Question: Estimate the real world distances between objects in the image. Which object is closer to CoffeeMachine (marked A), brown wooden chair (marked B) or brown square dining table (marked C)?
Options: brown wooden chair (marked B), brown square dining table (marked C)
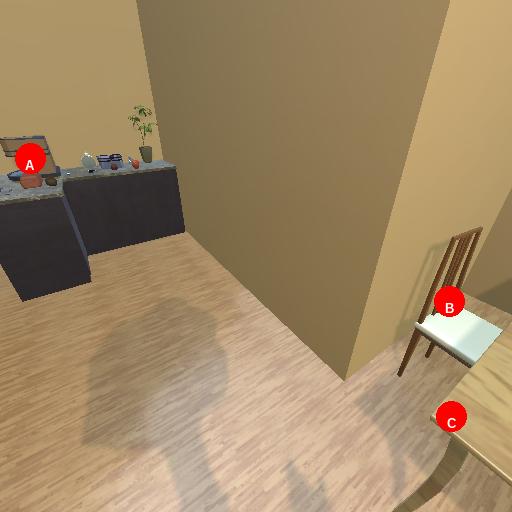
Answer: brown wooden chair (marked B)